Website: macys
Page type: customer-info-address
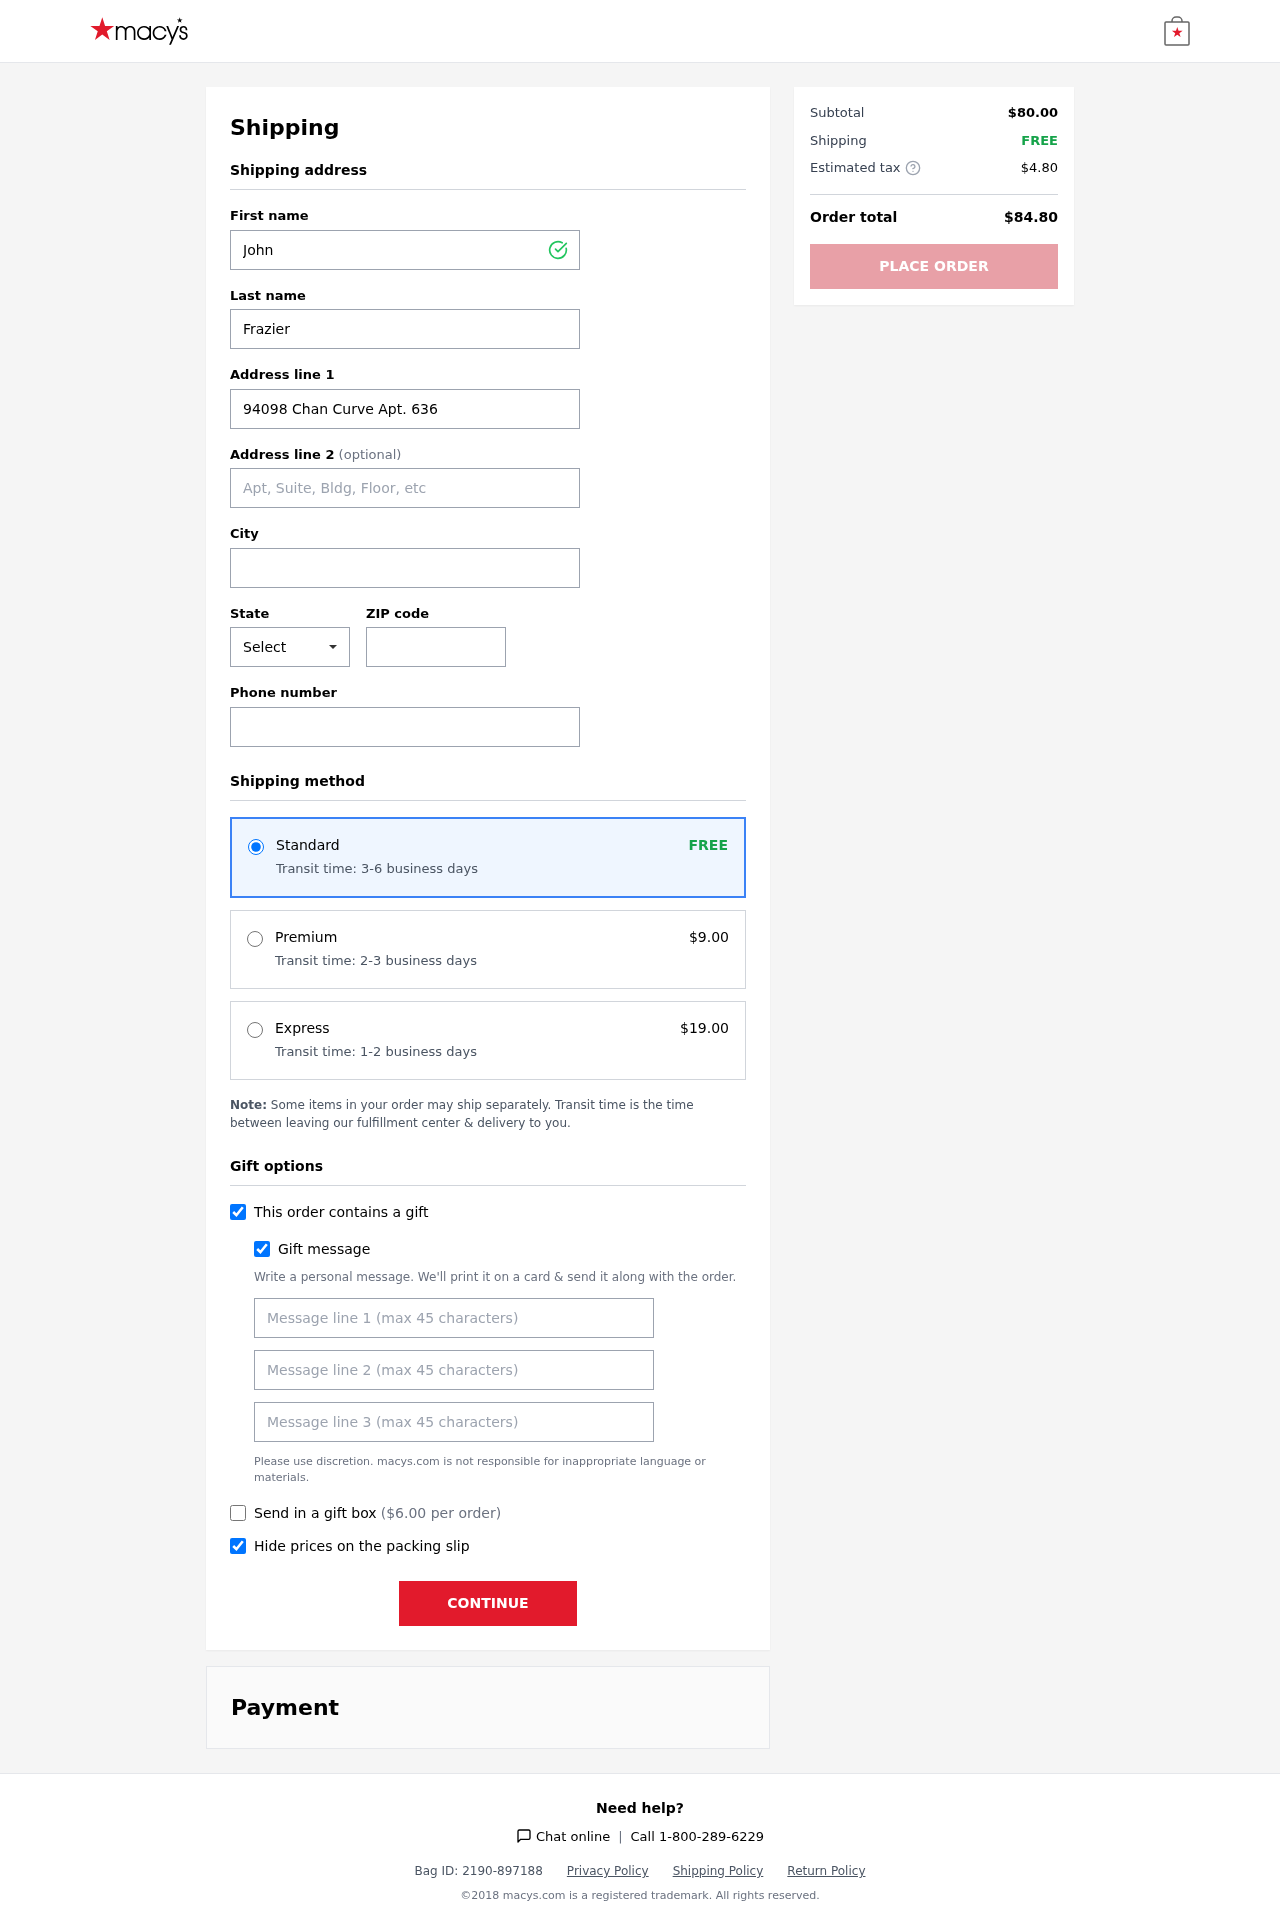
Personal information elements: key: PII_CITY
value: New Todd
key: PII_FIRSTNAME
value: John
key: PII_GIFT_MESSAGE
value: Hey Lisa, I know how much you love cozying up your space, so I thought this would add a perfect touch to your bedroom. Can’t wait to see how it brightens up your new place! Enjoy!  John
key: PII_LASTNAME
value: Frazier
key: PII_PHONE
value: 2659023408
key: PII_POSTCODE
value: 96578
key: PII_STATE_ABBR
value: UT
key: PII_STREET
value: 94098 Chan Curve Apt. 636
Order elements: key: ORDER_SHIPPING_STANDARD
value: FREE
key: ORDER_SHIPPING_STANDARD_TIME
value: Transit time: 3-6 business days
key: ORDER_SHIPPING_PREMIUM
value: $9.00
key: ORDER_SHIPPING_PREMIUM_TIME
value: Transit time: 2-3 business days
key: ORDER_SHIPPING_EXPRESS
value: $19.00
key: ORDER_SHIPPING_EXPRESS_TIME
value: Transit time: 1-2 business days
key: ORDER_GIFT_BOX_FEE
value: $6.00
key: ORDER_SUBTOTAL
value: $80.00
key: ORDER_SHIPPING_COST
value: FREE
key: ORDER_TAX
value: $4.80
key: ORDER_TOTAL
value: $84.80